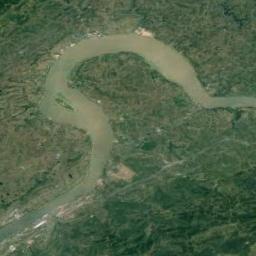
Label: river